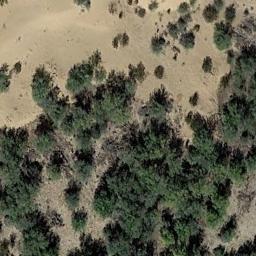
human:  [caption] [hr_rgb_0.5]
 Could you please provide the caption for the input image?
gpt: Some connected green chaparrals grow in the desert .

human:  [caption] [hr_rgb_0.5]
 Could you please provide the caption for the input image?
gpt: Chaparral is densely distributed on the sand .

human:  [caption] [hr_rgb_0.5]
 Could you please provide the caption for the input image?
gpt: There are about a hundred trees in this desert .

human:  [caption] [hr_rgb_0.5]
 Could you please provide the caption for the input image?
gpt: The chaparral is consist of some green bushes on the desert .

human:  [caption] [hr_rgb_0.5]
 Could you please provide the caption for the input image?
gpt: The chaparral is denser below than above .